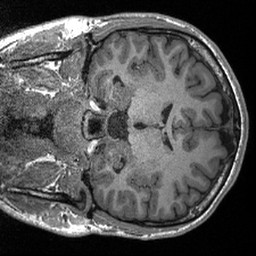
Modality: T1w
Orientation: coronal
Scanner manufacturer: siemens
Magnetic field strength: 3 T
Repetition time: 2.4 s
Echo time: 0.00213 s